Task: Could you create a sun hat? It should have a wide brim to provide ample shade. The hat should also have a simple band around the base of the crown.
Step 76:
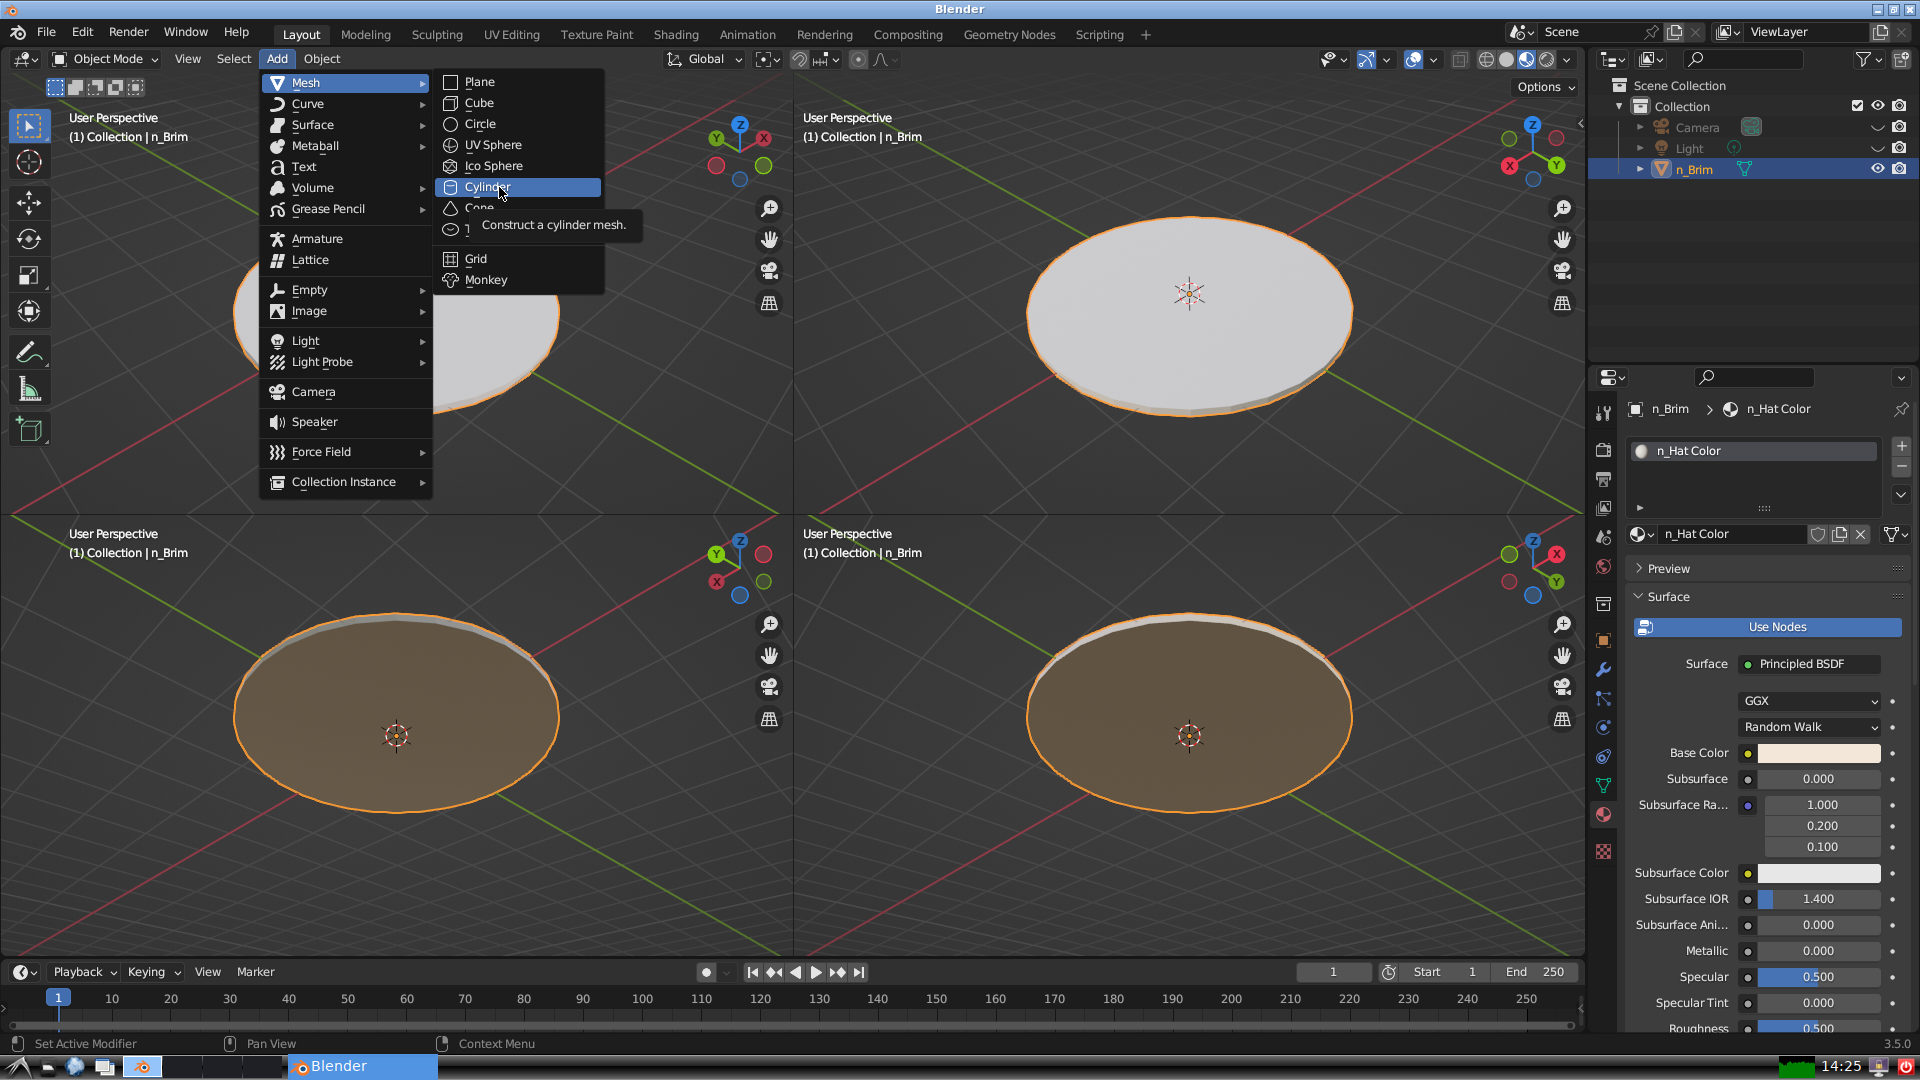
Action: click: no